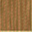
Piece: xx